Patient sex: F
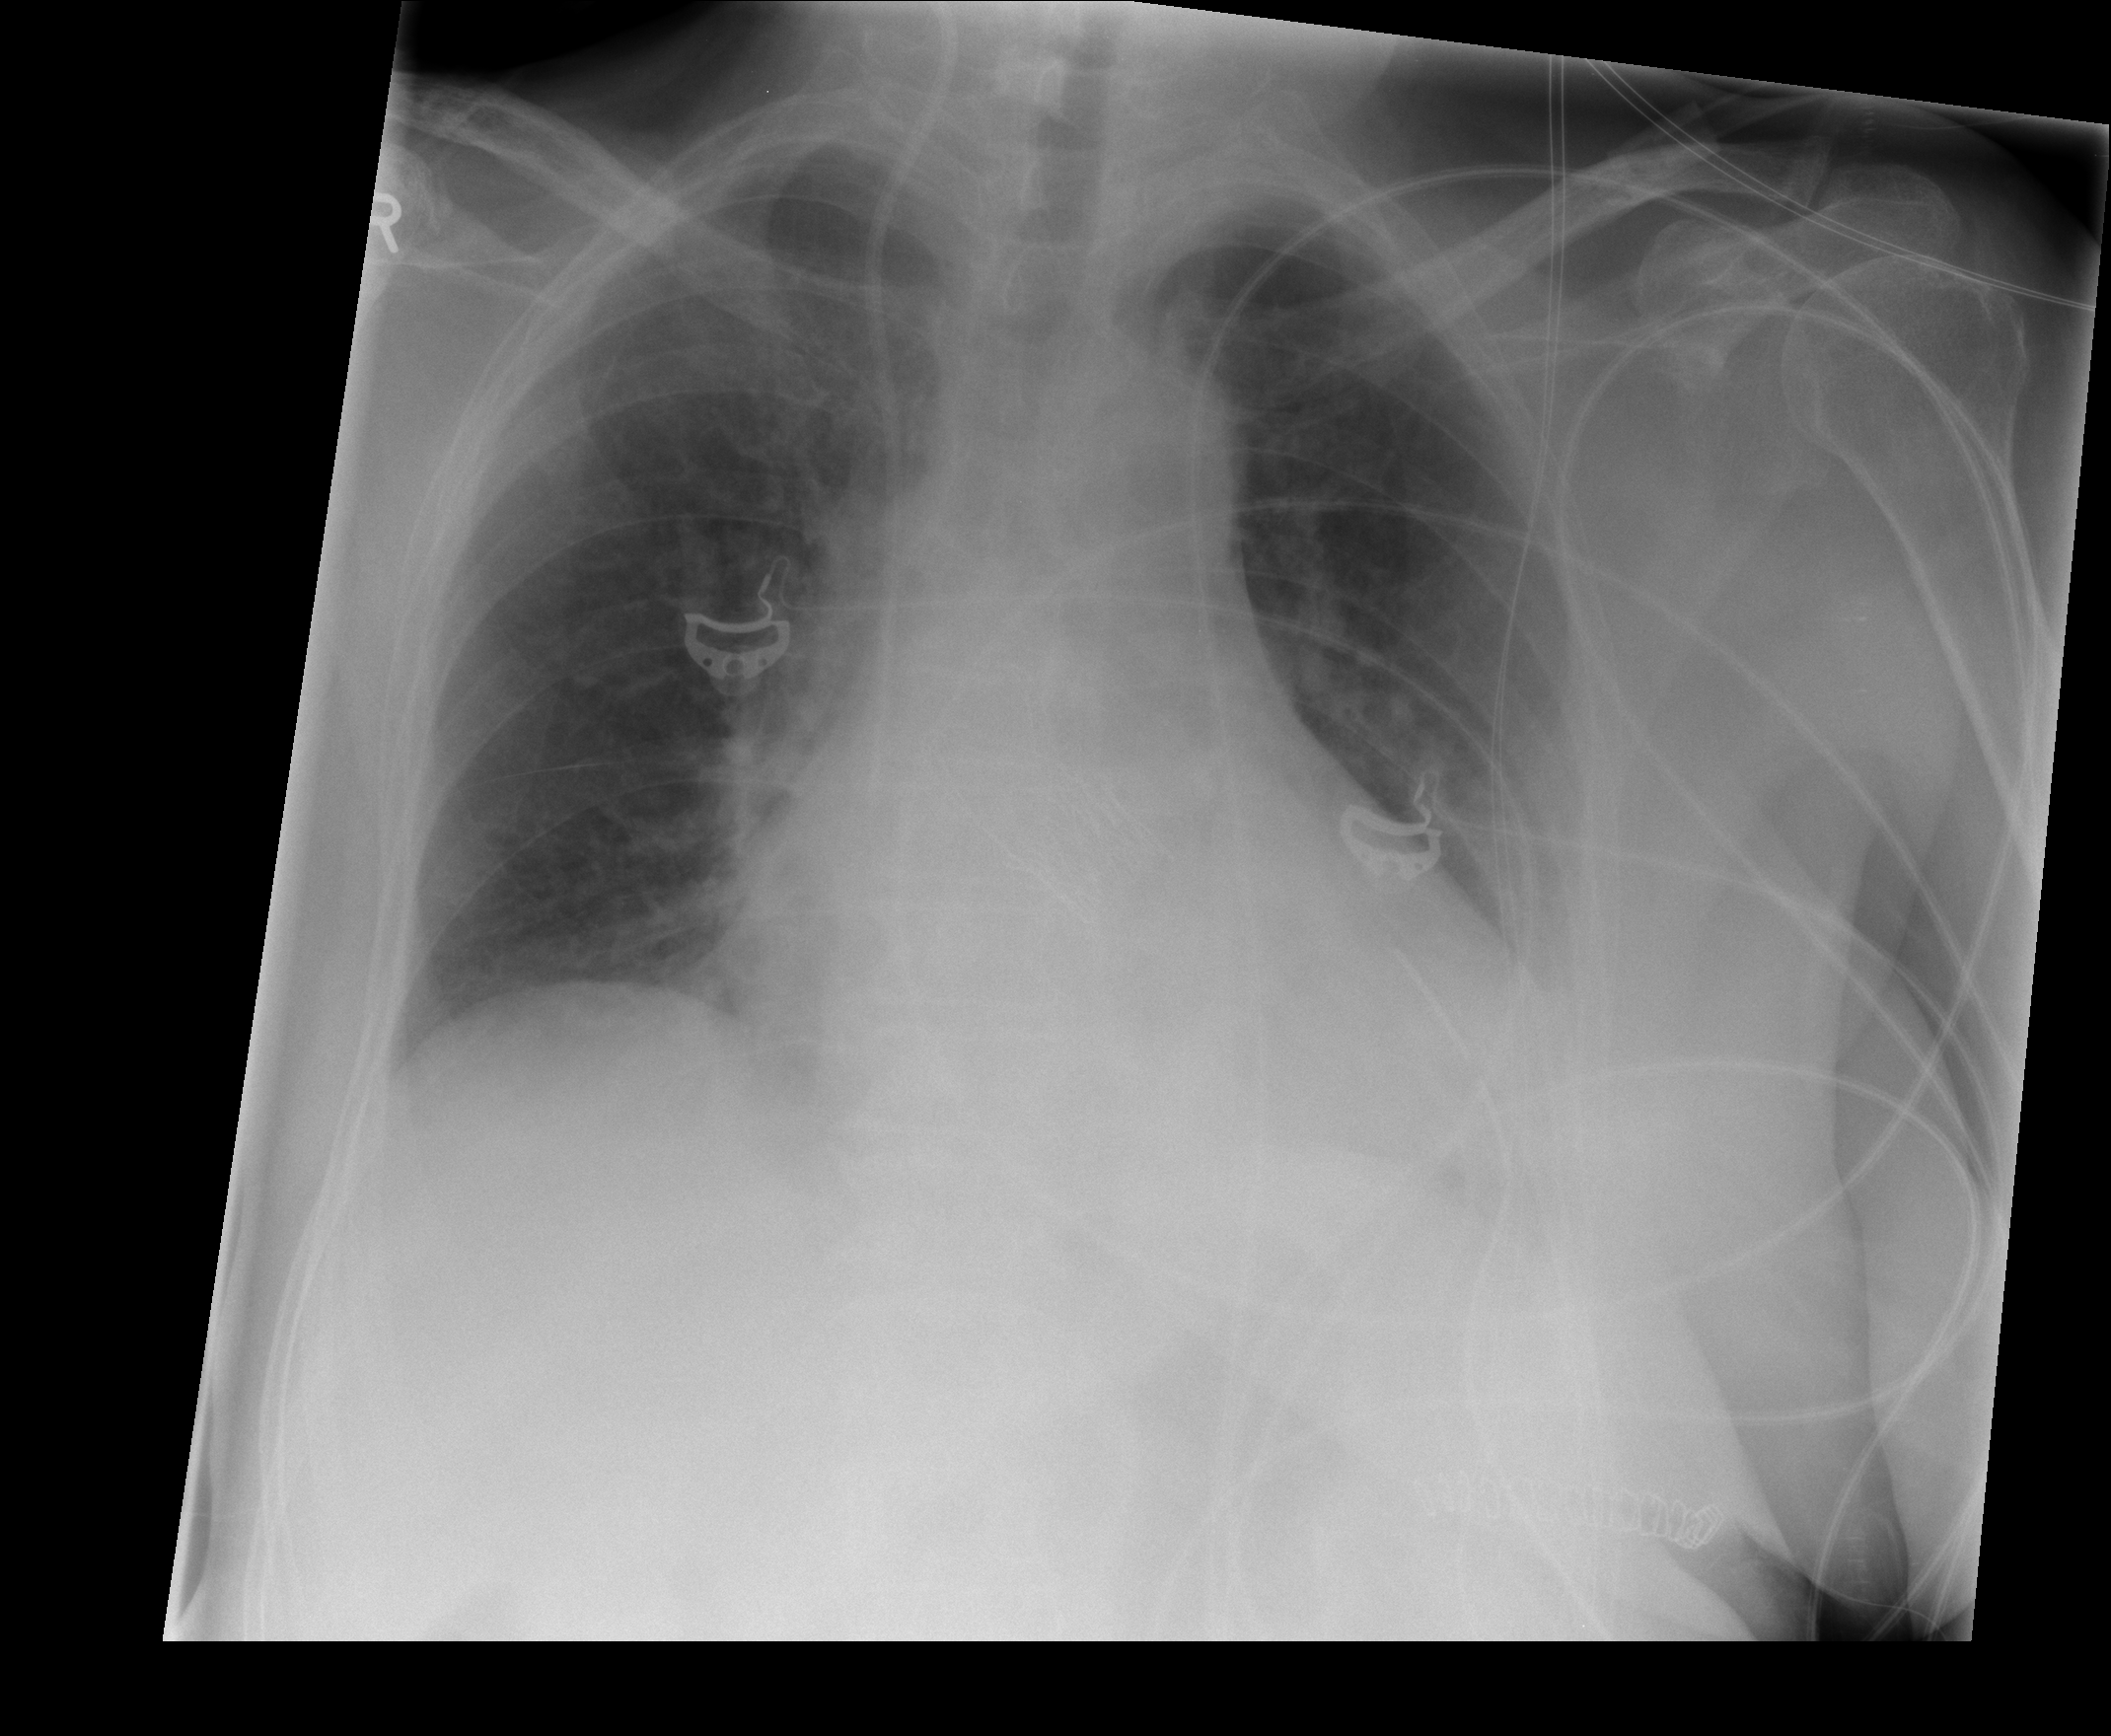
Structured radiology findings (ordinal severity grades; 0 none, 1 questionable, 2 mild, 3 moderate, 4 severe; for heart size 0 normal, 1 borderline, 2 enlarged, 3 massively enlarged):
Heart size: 2
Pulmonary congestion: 1
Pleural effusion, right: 1
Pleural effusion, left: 2
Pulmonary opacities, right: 0
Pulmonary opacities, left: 0
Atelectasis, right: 0
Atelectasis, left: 2